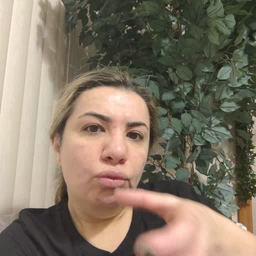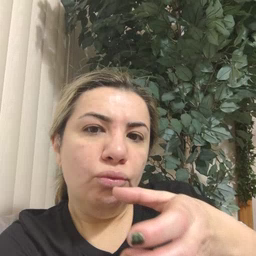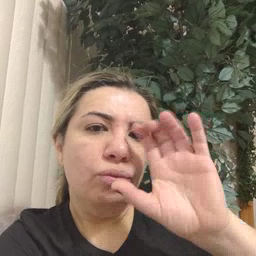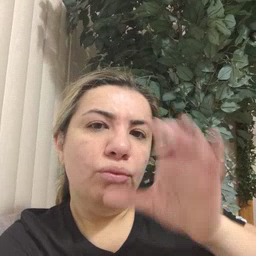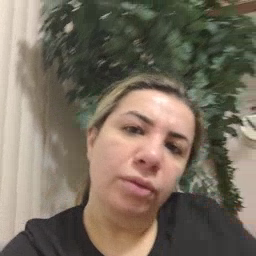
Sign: drink